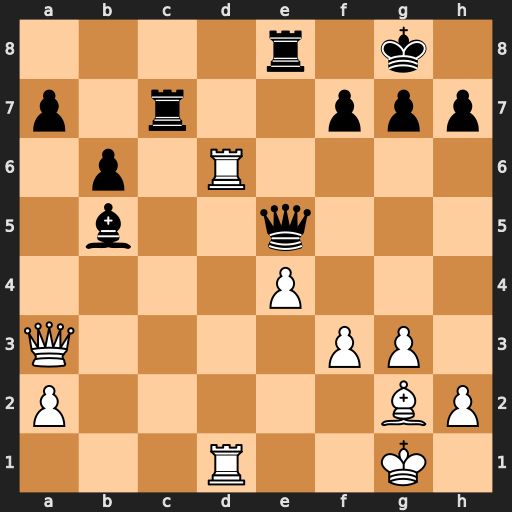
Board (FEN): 4r1k1/p1r2ppp/1p1R4/1b2q3/4P3/Q4PP1/P5BP/3R2K1
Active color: w
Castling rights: -
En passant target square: -
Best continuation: R6d5 Qc3 Qxc3 Rxc3 Rxb5